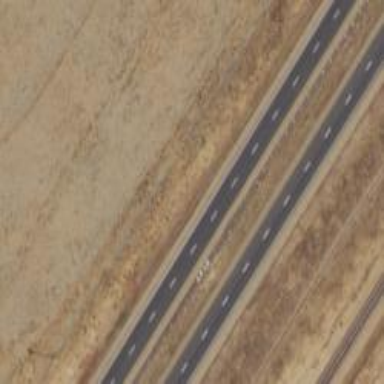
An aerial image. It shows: Abandoned road.